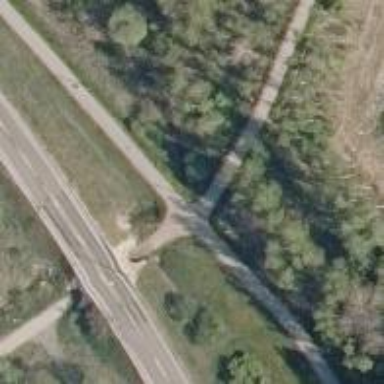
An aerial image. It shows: Cycleway.